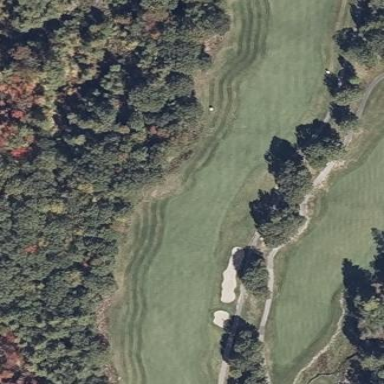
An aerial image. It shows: Grassy area designated as golf fairway.